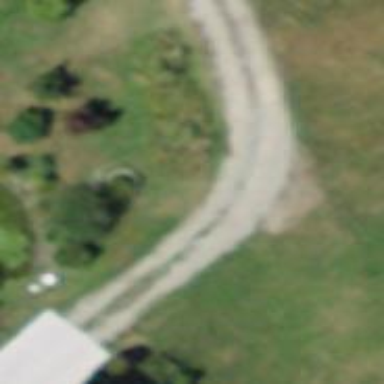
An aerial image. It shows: Unpaved driveway used as service road.